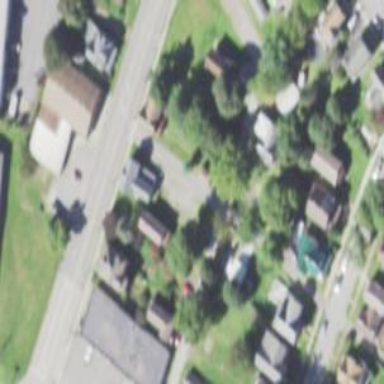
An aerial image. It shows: Alleyway designated as service road.